Interaction volume radius: 10 \u00c5
Interaction volume height: 10 \u00c5
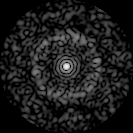
Disorder parameter: 0.8694